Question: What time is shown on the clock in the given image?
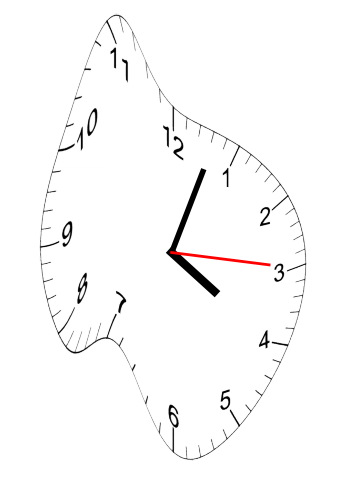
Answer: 04:03:15